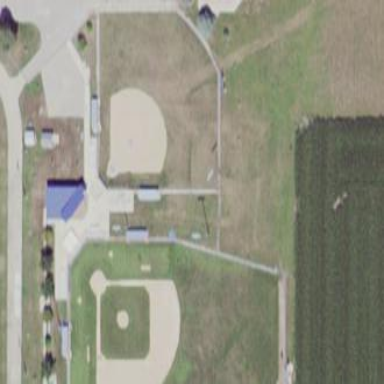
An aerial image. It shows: Baseball pitch for leisure land activities.